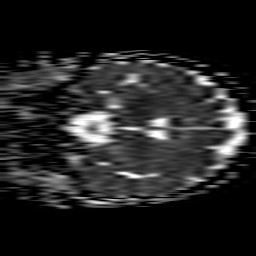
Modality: ADC
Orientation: coronal
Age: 55
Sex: female
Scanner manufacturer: philips
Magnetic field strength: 1.5 T
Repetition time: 3.648 s
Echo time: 0.09255 s